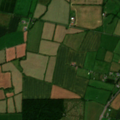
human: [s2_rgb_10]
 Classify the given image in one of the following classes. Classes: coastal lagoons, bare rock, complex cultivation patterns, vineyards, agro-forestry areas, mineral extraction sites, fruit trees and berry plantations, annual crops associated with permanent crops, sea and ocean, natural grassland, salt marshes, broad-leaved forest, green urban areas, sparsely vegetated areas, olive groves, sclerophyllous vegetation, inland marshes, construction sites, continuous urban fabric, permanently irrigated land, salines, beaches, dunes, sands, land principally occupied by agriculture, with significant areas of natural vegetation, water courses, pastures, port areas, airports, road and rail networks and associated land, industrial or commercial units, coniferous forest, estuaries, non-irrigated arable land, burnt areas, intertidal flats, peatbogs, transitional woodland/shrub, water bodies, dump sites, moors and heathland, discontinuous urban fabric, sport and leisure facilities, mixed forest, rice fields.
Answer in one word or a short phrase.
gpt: non-irrigated arable land, pastures